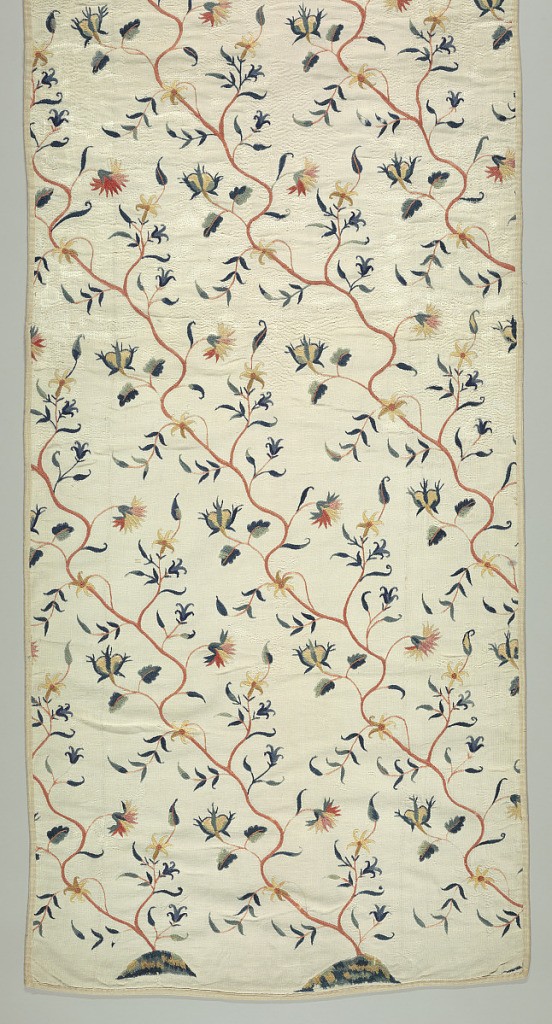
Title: Textile
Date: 18th century
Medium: crewel wool, linen, cotton Technique: embroidery on plain weave
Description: Delicate attenuated pink stems bearing small rose-buds, daisies, carnations, in shades of tan and pink; various small leaves in blue; each stem rising diagonally in continuous somewhat irregular serpentines from small mound in tan and blues. Two and one half mounds in this piece. In satin, herringbone, a little knot stitch. Linen warps; cotton wefts; except for two heavy cotton warps inserted at intervals.